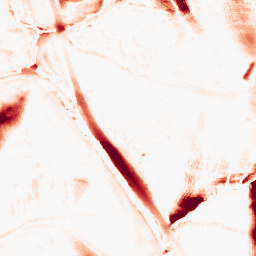
Category: morphological
Decomposition family: morphological_ellipse
Decomposition parameters: operation: opening
width: 20
height: 50
Upsampling method: sinc_hamming
Upsampling parameters: scale: 2
kernel_size: 16
Upsampling scale: 2